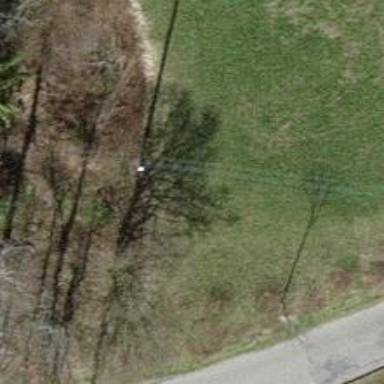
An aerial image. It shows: Minor power line.